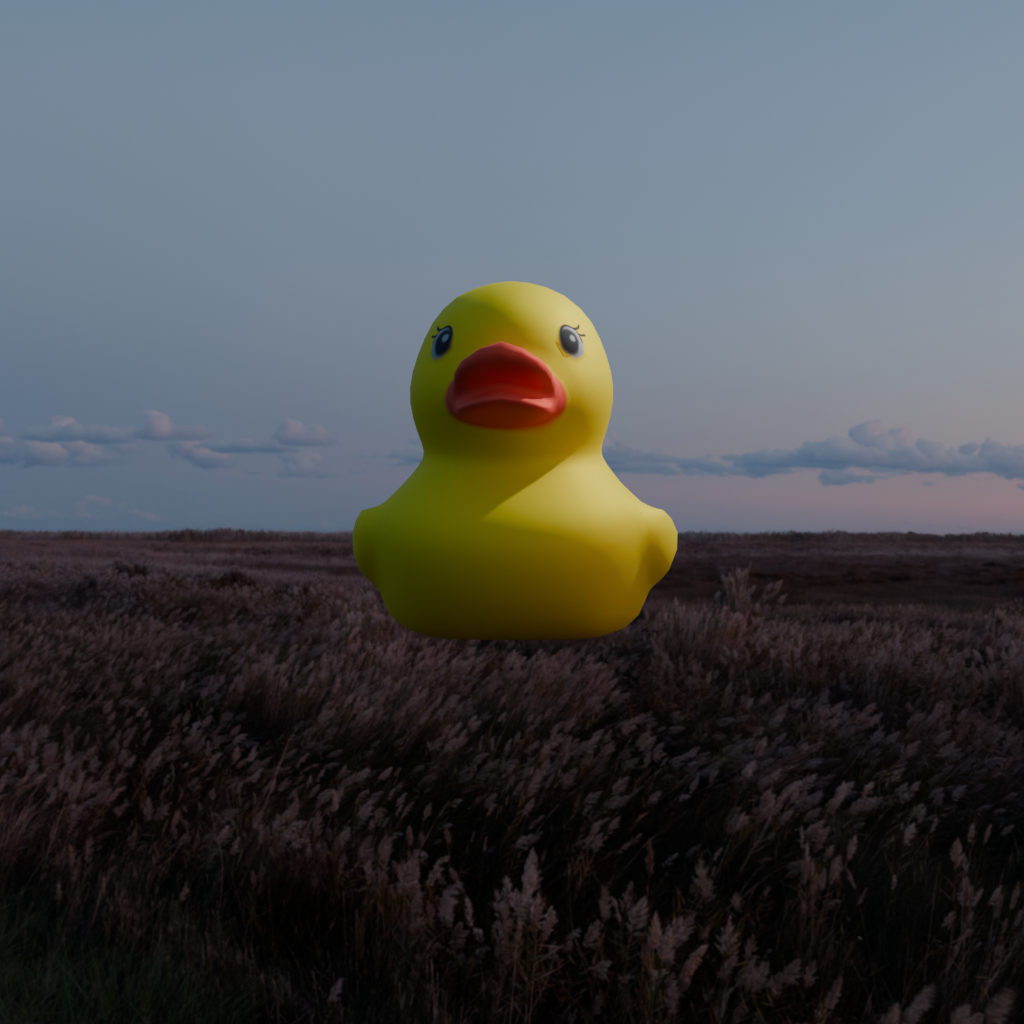
an image of a yellow rubber duck seen from <front> in a muddy path at sunset with fields on both sides.